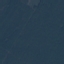
Land use / land cover: Forest